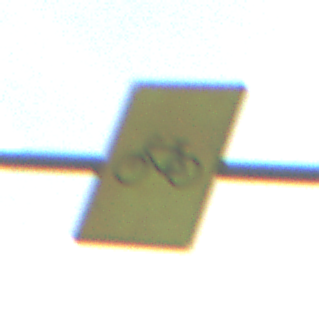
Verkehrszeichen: RadverkehrOhnePfeilsymbol
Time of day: MorningAfternoon
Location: Outdoor (Nature)
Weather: PartlyCloudy
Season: NotSpecified
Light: Natural